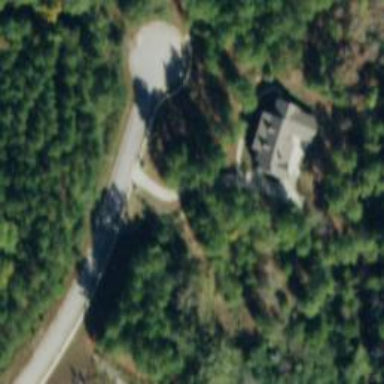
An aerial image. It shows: Driveway leading to service road.